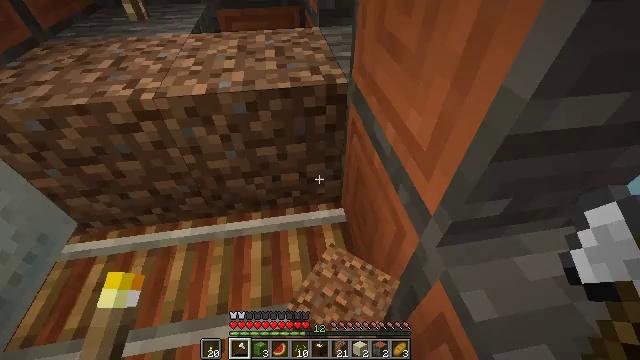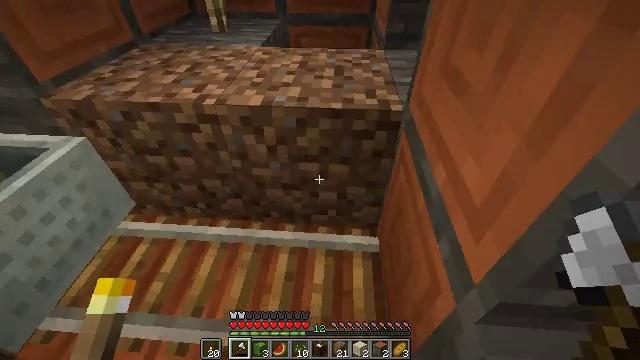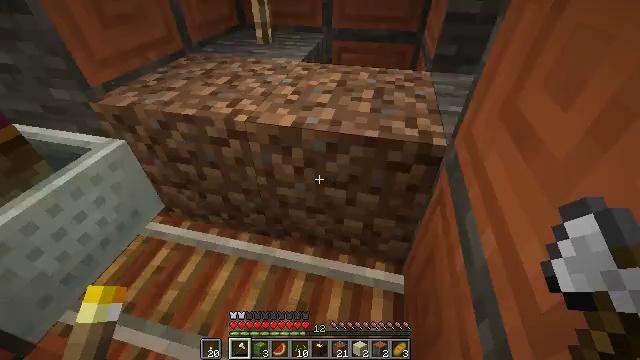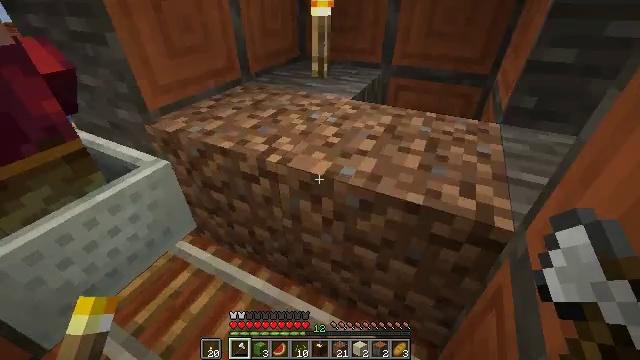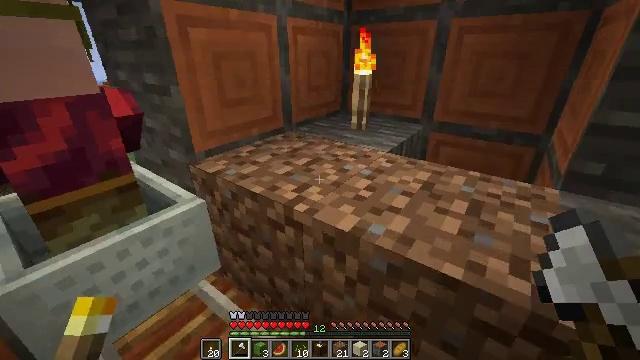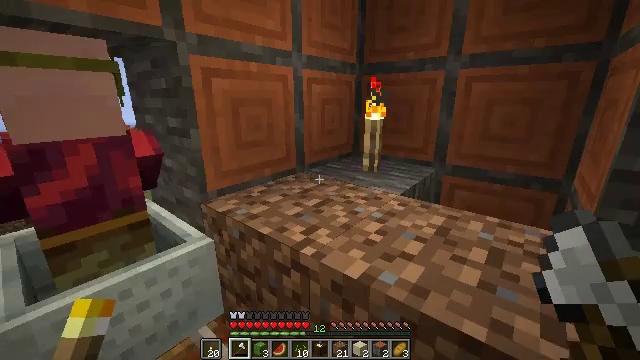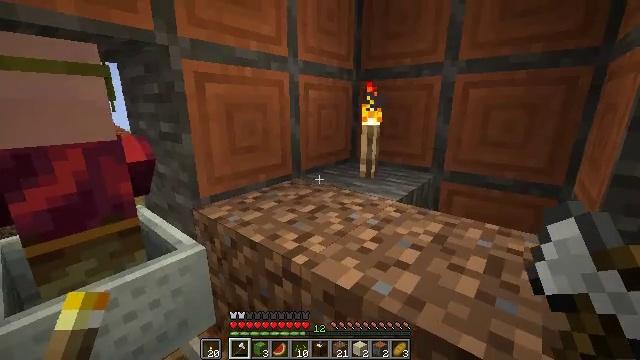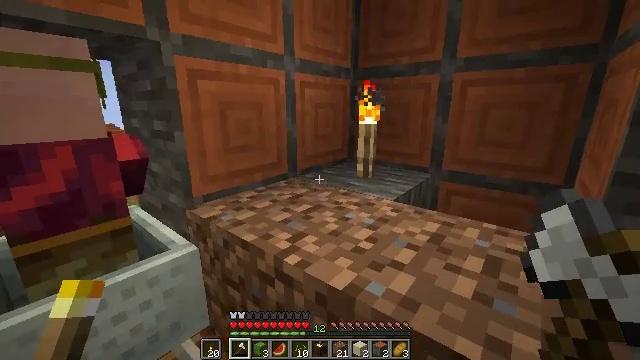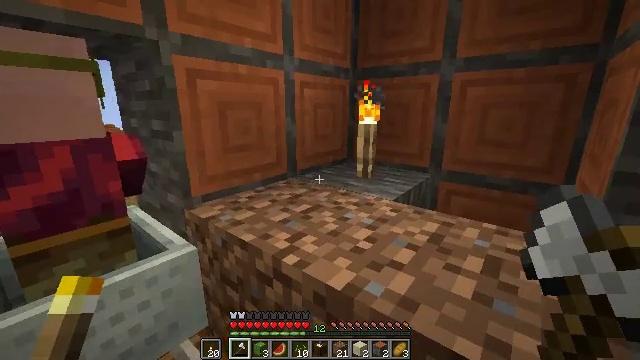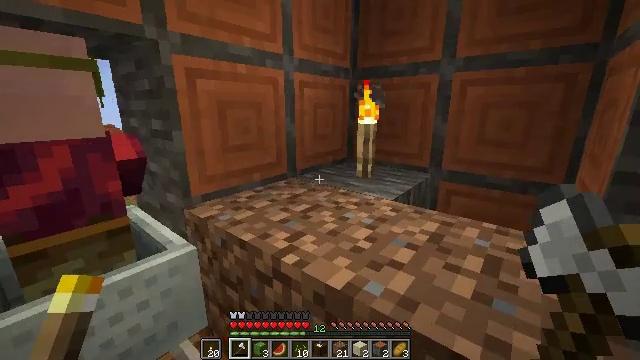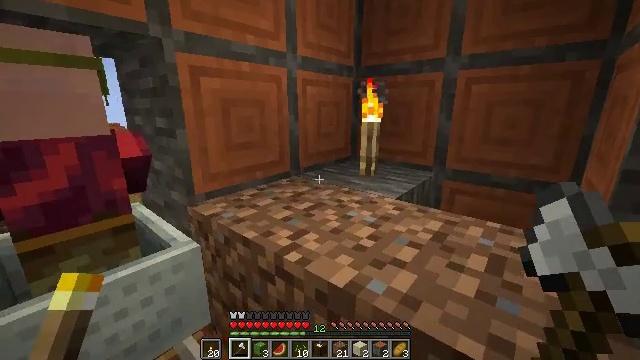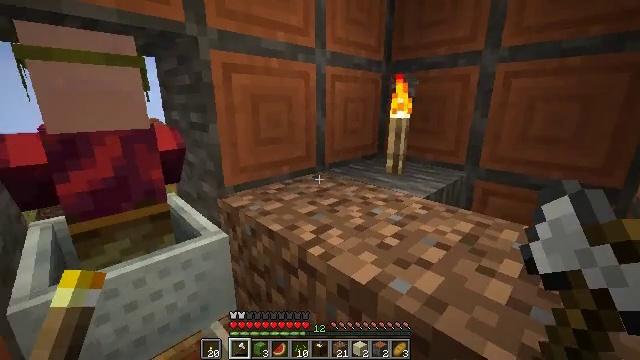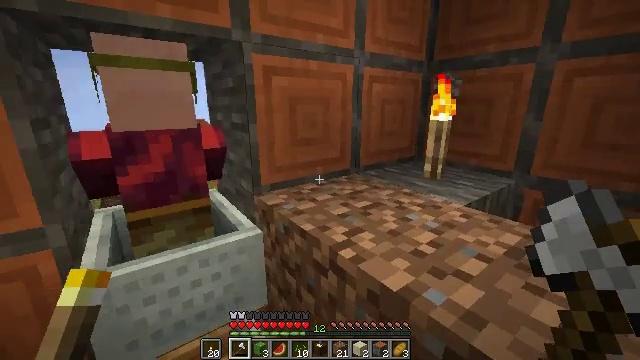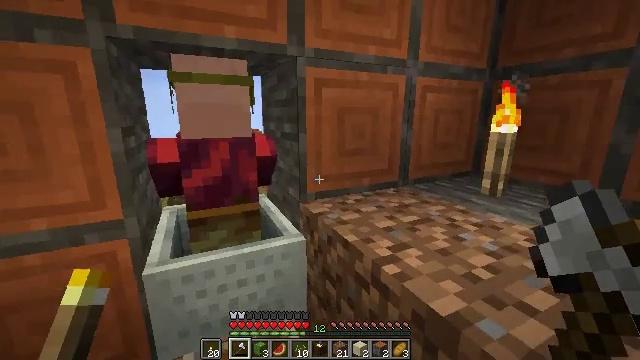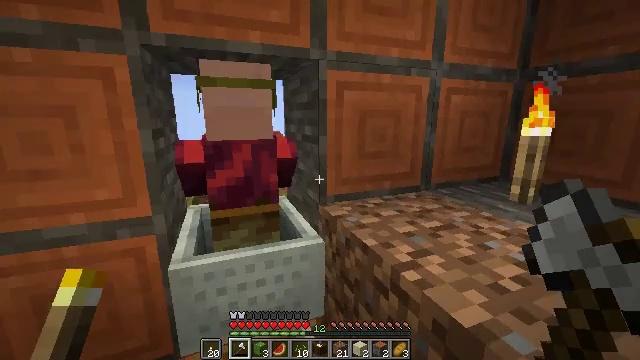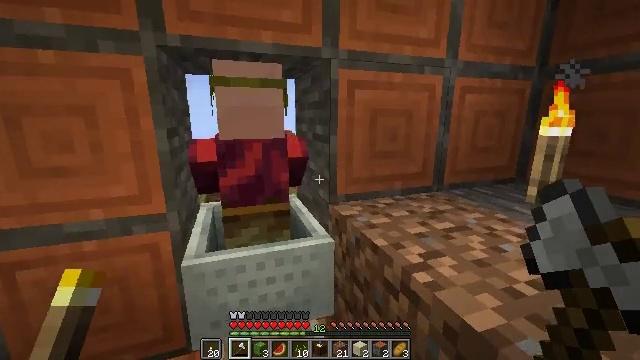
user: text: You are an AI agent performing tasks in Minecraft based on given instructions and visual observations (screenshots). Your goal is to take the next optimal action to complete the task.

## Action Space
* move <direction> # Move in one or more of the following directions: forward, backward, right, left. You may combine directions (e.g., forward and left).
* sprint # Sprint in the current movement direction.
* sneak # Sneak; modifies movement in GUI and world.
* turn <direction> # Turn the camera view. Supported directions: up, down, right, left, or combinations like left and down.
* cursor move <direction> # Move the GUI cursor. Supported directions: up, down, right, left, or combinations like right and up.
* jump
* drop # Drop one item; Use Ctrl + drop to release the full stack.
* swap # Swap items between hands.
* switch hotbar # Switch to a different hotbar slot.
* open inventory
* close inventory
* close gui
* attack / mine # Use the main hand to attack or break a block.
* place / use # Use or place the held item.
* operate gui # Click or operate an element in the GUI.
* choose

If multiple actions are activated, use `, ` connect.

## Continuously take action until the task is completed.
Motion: motion action
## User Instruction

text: Collect dirt by holding left button.
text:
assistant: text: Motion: move forward and move right, turn left and up
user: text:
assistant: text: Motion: move forward and move right, turn left and up
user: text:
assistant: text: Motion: move forward and move right, turn left and up
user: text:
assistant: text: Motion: turn left and up
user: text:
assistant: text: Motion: turn left and up
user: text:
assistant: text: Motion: turn up
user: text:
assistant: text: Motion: no_op
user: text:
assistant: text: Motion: no_op
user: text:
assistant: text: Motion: no_op
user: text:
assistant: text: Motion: no_op
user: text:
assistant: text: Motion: turn left
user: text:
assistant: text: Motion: turn left
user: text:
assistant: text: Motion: turn left and up
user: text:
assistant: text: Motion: turn left
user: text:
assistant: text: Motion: turn left
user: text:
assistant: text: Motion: turn left
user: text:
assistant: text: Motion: turn left and down
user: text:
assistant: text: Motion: move forward, turn left and down
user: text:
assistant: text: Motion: move forward, turn left and down
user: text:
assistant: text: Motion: move forward, turn left
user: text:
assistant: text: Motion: move forward
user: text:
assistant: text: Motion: move forward
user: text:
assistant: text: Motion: move forward
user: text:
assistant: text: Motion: move forward
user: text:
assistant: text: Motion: no_op
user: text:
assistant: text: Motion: no_op
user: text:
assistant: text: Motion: no_op
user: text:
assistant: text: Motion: no_op
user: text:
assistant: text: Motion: no_op
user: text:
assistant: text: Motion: no_op